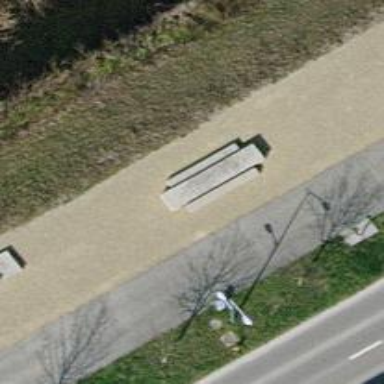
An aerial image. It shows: Picnic table located in leisure land area.